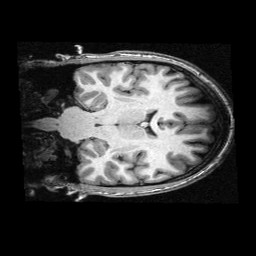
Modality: T1w
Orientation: coronal
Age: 28
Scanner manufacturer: siemens
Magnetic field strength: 3 T
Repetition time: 2.3 s
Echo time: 0.00336 s